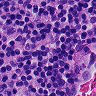
Metastatic tissue present: no